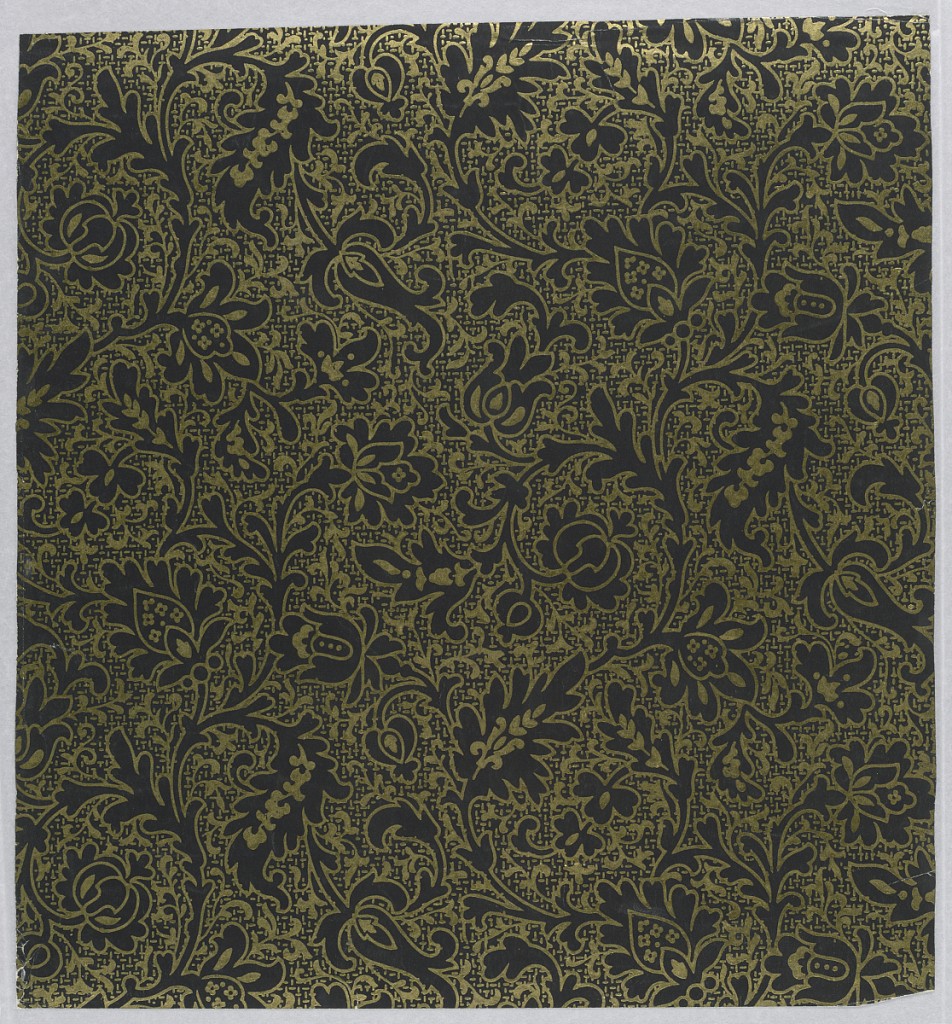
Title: Sidewall
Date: ca. 1880
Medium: Machine-printed paper
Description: Aesthetic dense all-over pattern with stylized flowering vine reminiscent of Renaissance brocades; single-motif diamond-shaped repeat in off-set columns; design marked out in black with gold detailing; ground is black with dense gold crosshatching creating a textured effect.